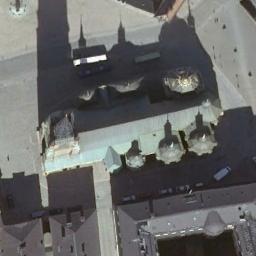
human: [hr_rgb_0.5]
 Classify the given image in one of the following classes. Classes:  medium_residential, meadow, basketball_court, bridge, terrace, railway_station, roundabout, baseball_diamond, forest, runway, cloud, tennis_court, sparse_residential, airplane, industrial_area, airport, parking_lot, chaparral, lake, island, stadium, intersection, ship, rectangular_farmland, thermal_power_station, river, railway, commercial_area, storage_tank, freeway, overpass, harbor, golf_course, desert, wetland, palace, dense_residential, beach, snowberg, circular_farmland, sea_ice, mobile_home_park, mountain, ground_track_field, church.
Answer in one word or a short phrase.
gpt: church